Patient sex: M
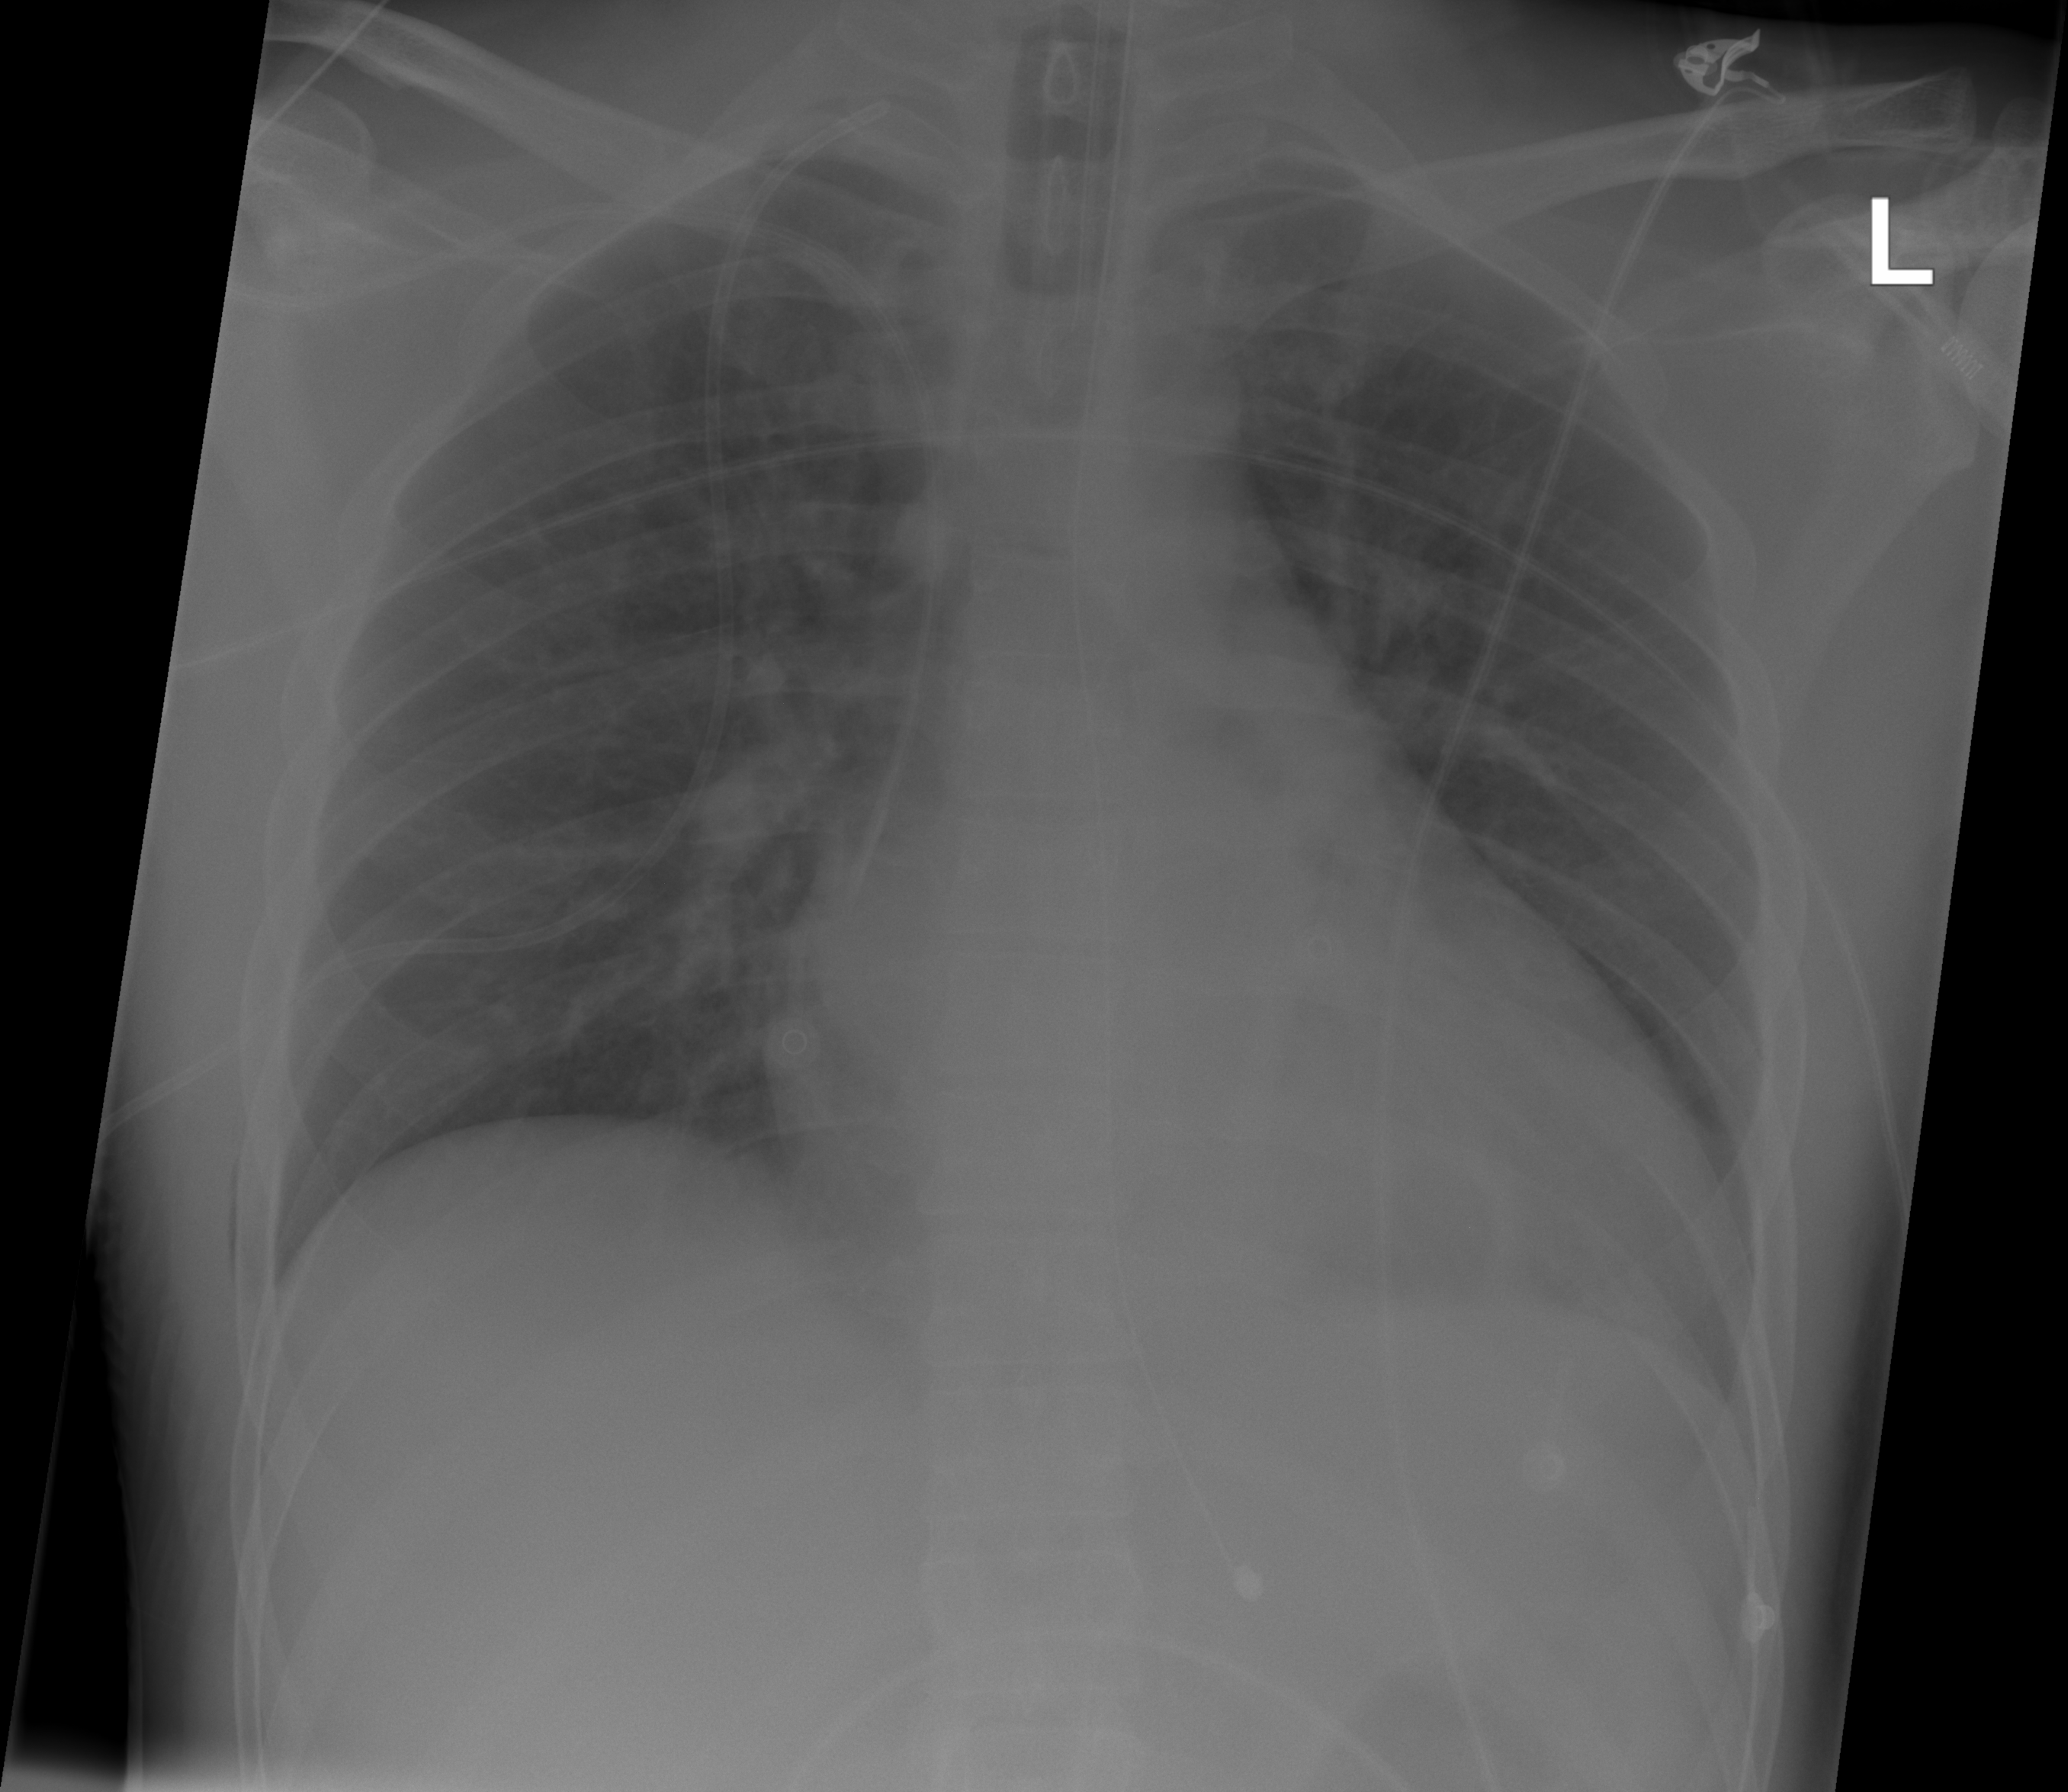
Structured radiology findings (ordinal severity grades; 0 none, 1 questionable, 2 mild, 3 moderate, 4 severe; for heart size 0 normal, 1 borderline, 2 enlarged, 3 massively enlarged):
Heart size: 2
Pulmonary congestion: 0
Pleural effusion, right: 0
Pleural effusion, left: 0
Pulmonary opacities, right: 0
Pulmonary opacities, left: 0
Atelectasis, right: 1
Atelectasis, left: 1